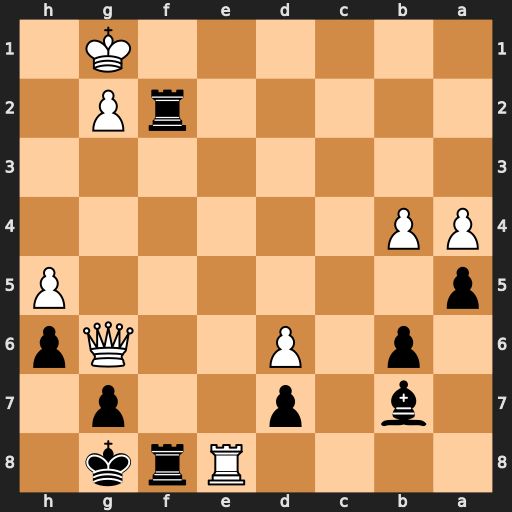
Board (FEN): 4Rrk1/1b1p2p1/1p1P2Qp/p6P/PP6/8/5rP1/6K1
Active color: b
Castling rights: -
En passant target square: -
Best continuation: Rxg2+ Qxg2 Bxg2